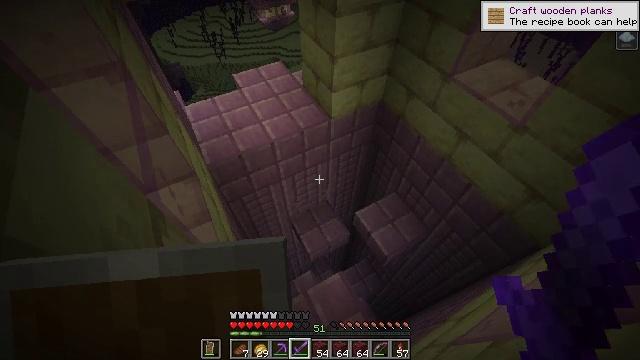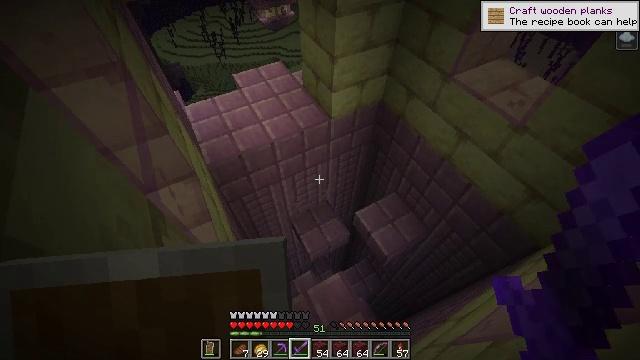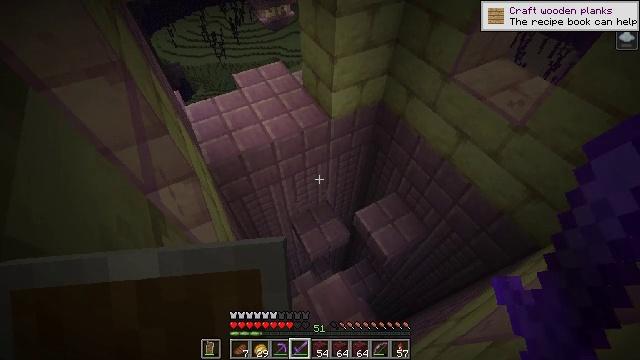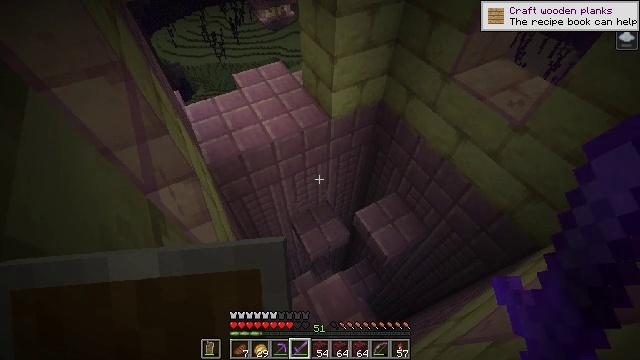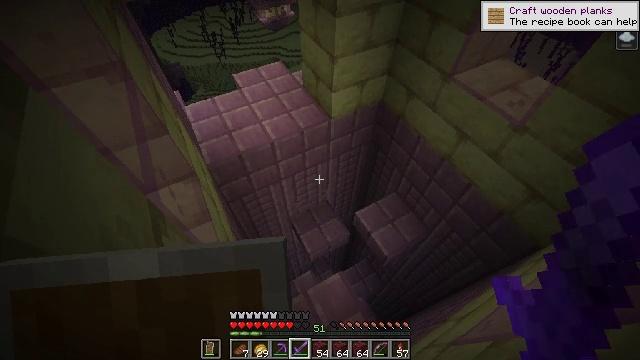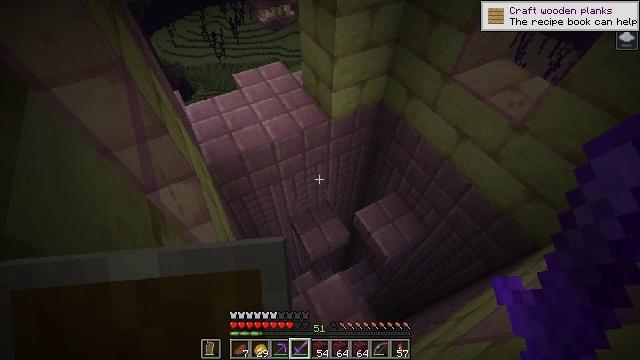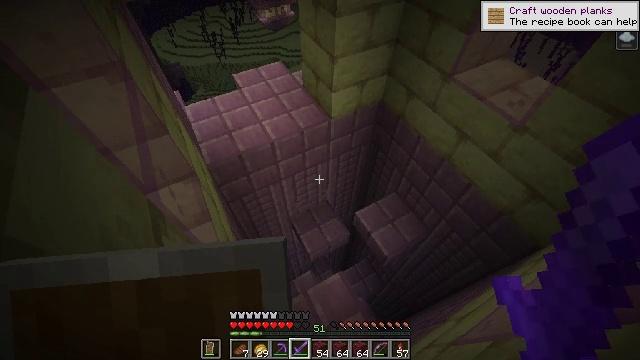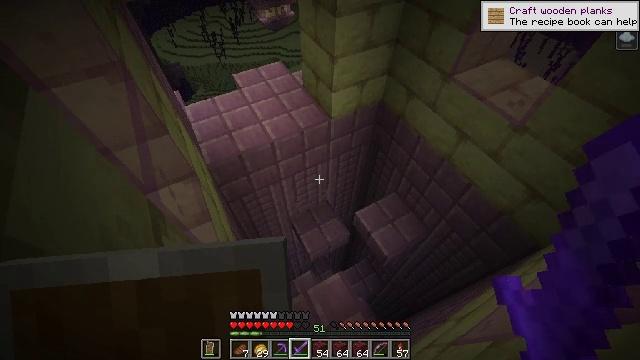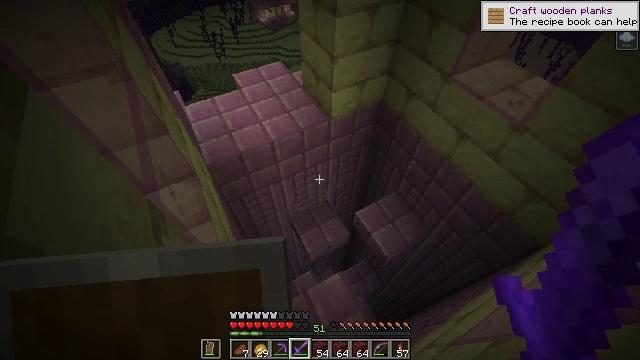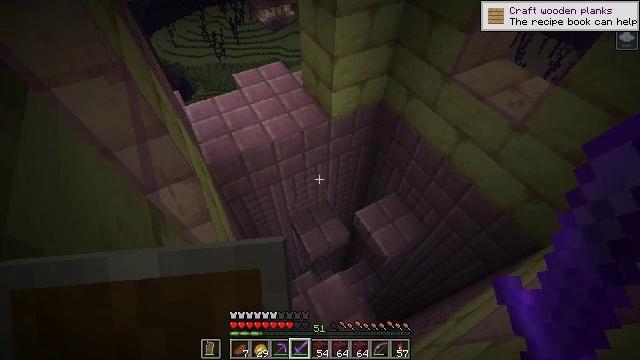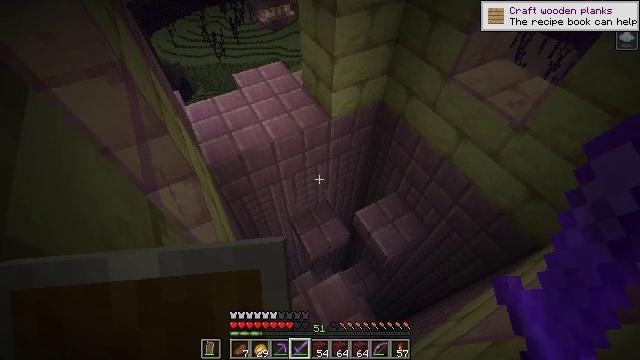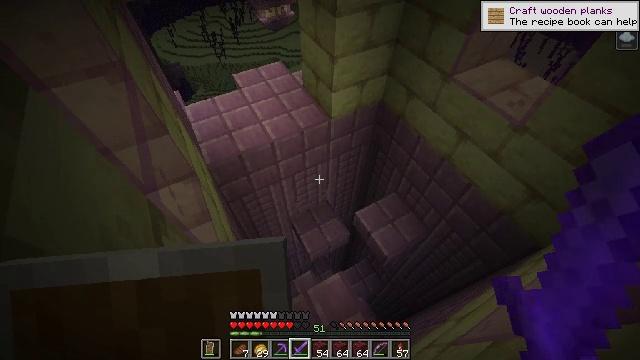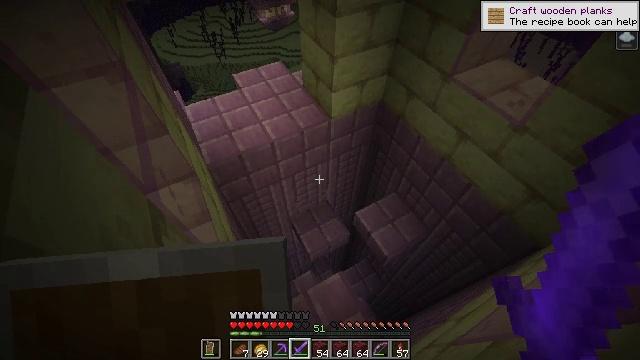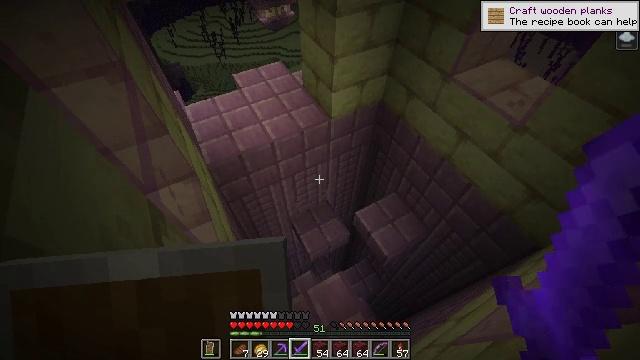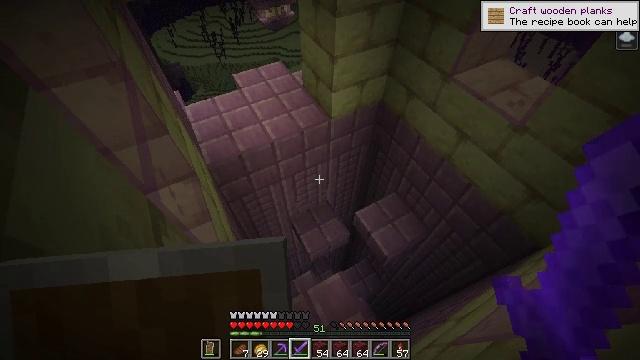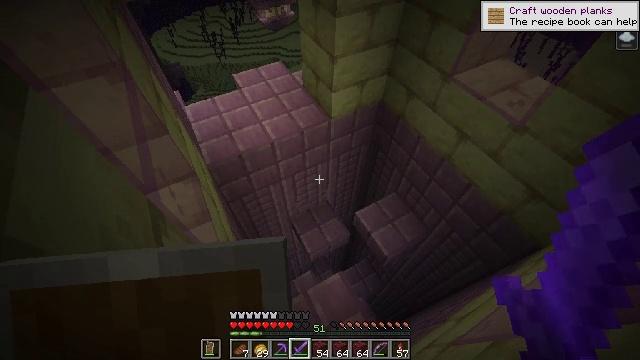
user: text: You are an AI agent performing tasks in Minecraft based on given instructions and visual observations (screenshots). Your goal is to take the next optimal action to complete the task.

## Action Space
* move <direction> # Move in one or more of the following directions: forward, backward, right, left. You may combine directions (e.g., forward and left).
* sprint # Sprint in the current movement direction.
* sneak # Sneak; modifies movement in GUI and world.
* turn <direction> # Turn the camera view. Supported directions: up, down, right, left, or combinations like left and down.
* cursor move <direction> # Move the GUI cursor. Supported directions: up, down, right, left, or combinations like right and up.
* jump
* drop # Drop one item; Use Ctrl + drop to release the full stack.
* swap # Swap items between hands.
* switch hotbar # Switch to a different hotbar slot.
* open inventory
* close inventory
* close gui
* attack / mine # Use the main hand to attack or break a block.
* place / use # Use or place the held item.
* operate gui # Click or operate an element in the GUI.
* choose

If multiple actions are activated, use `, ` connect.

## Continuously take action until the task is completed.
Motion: motion action
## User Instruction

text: Mine the purpur block.
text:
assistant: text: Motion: no_op
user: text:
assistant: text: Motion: no_op
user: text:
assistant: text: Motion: no_op
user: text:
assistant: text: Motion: no_op
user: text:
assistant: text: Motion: no_op
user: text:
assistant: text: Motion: no_op
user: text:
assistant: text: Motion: no_op
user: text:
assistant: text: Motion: no_op
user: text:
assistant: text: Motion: no_op
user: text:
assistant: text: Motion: no_op
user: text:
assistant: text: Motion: no_op
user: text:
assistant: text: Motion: no_op
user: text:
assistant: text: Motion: no_op
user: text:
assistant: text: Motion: no_op
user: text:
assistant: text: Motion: no_op
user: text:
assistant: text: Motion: no_op
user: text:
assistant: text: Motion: no_op
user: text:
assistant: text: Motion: no_op
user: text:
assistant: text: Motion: no_op
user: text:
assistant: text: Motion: no_op
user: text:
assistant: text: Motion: no_op
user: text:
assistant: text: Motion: no_op
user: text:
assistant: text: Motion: no_op
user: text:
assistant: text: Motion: no_op
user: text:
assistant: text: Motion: no_op
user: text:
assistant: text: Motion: no_op
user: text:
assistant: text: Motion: no_op
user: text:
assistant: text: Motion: no_op
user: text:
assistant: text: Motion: no_op
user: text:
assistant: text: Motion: no_op